Question: The figure describes the ball exchange problem. The white ball can exchange positions with the adjacent colored balls in the 4-neighborhood. The target state is that all balls are arranged in the order of red, blue, green, and yellow from the upper left corner in the order of rows first and columns. How many exchanges are needed?
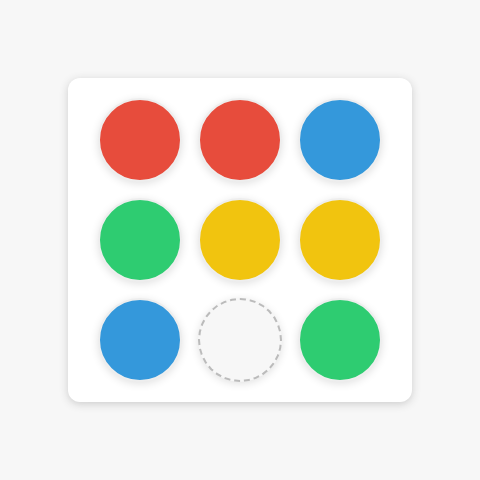
Answer: 9